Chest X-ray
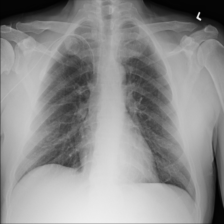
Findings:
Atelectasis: negative
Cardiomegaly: negative
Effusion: negative
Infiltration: negative
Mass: negative
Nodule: negative
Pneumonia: negative
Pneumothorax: negative
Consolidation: negative
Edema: negative
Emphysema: negative
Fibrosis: negative
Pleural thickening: negative
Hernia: negative